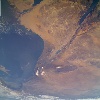
Label: land